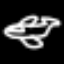
Label: airplane